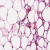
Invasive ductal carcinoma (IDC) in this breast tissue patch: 0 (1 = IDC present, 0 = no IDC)